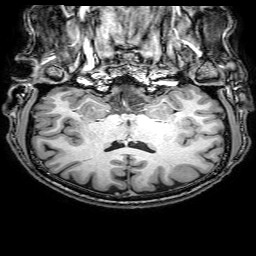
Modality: T1w
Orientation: sagittal
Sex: male
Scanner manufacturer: philips
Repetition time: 0.008127 s
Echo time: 0.00374 s